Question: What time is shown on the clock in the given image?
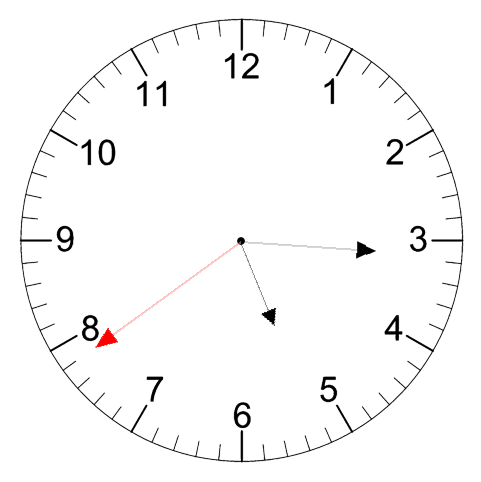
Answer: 05:15:39